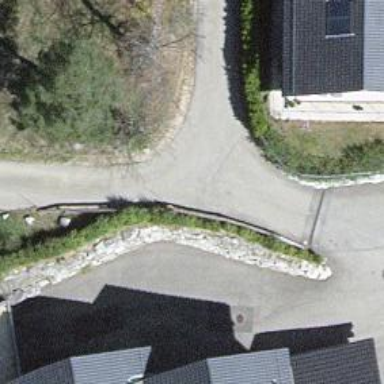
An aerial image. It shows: Hedge acting as barrier.